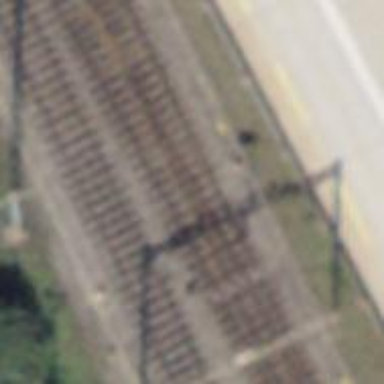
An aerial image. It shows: Railway siding with one electrified track and contact line.